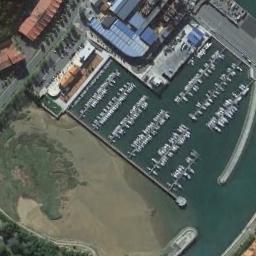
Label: harbor